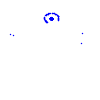
Particle: kaon